Field crop: maize
Growth stage: 2
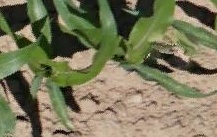
Species: maize